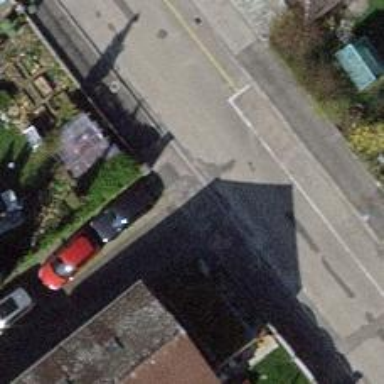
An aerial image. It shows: Service road with sidewalk.